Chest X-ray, AP view. Patient: 39 years old, sex M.
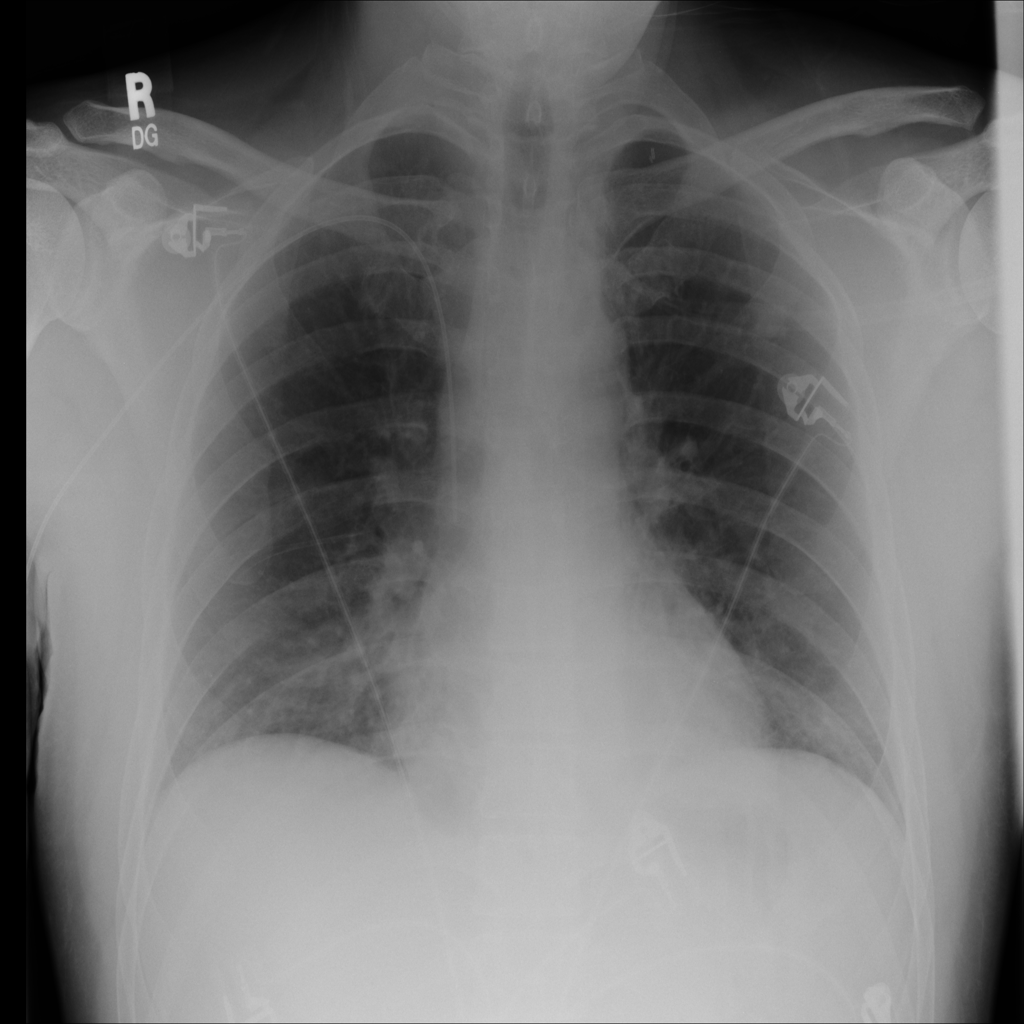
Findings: Atelectasis, Infiltration